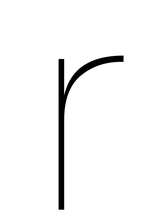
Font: Poppins-Thin